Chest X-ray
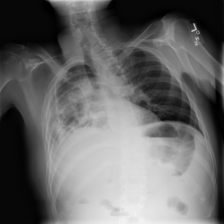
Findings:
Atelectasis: negative
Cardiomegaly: negative
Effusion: positive
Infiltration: negative
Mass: negative
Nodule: negative
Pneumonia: negative
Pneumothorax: negative
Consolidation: negative
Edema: negative
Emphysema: negative
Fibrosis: negative
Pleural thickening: negative
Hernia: negative